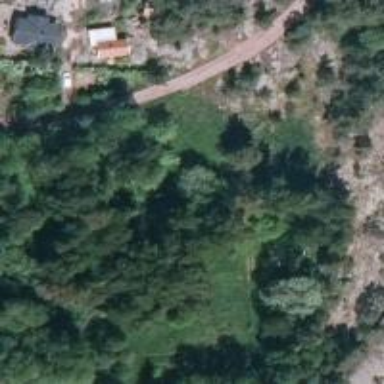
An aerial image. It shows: Path.